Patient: sex M, age 57
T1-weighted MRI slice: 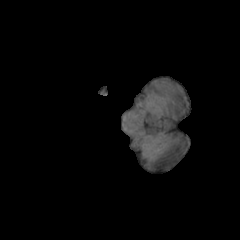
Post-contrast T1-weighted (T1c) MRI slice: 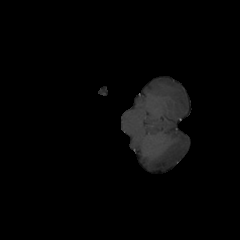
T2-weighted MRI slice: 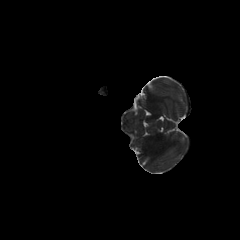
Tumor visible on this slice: no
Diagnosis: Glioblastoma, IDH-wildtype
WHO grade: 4